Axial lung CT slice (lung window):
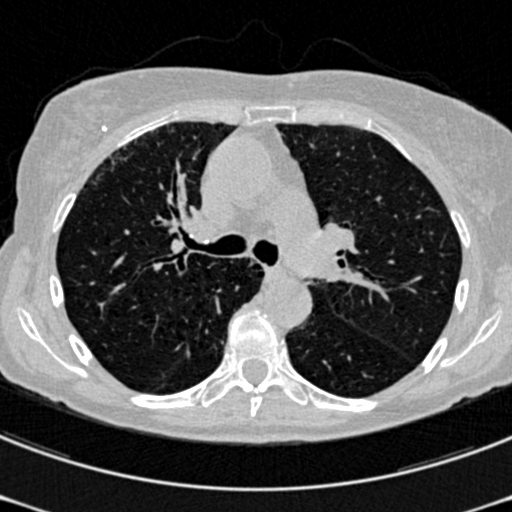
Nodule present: no